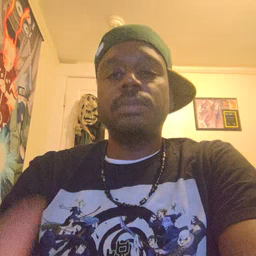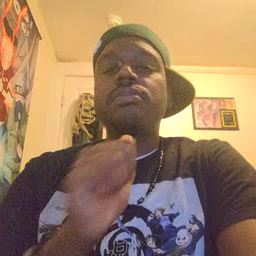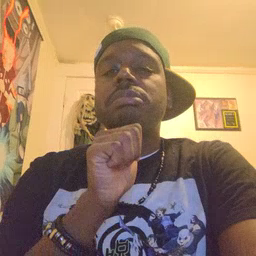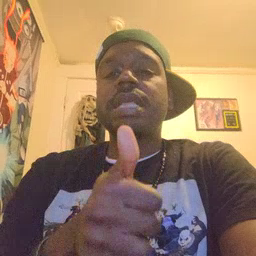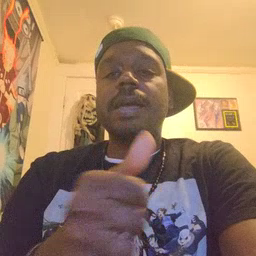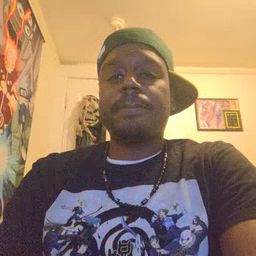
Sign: not